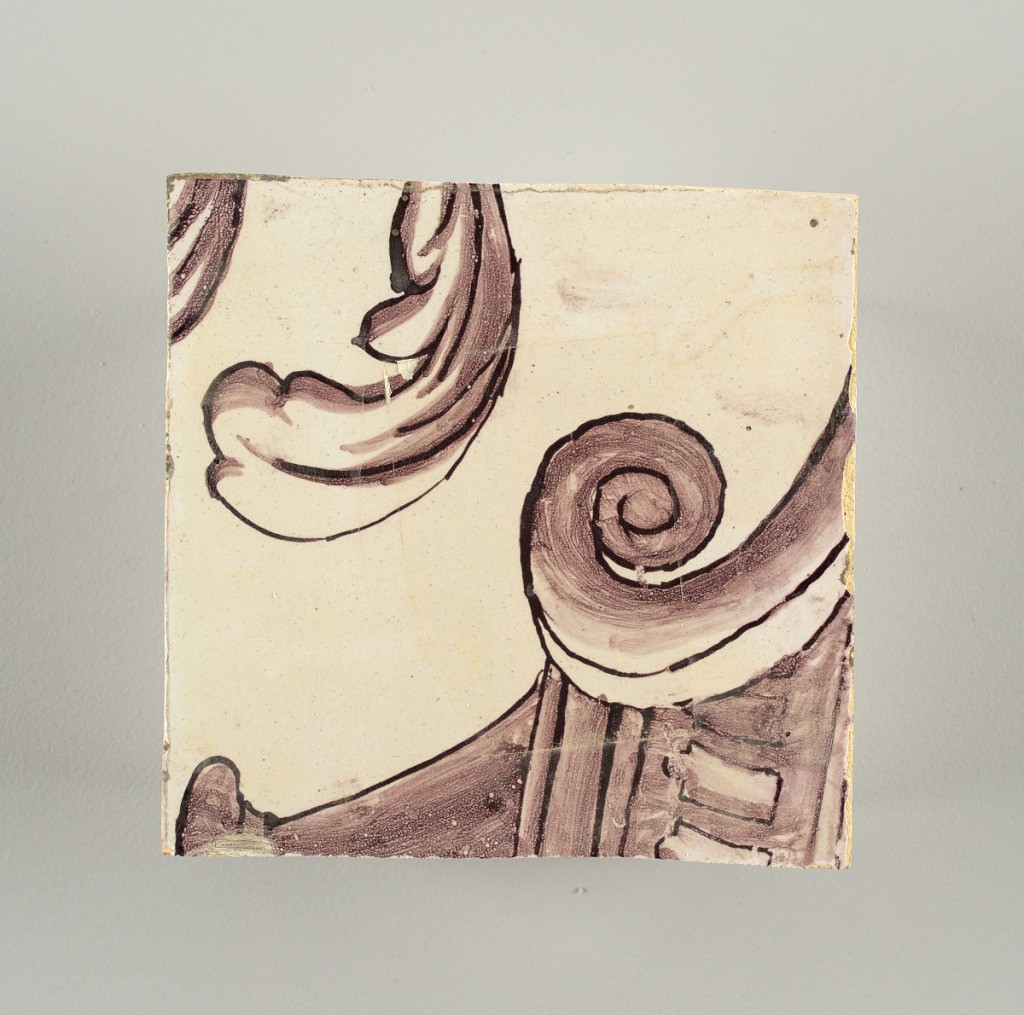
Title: Wall facing
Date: ca. 1725
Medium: tin-glazed earthenware, underglaze
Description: Two vertical rectangles, twenty-three tiles high.  A) Nine tiles wide at top; seven tiles wide at bottom.  B) Ten and one-half tiles wide.

Arabesque design of foliage.  A) with centered figure of Justice under a canopy.  B) with centered urn.